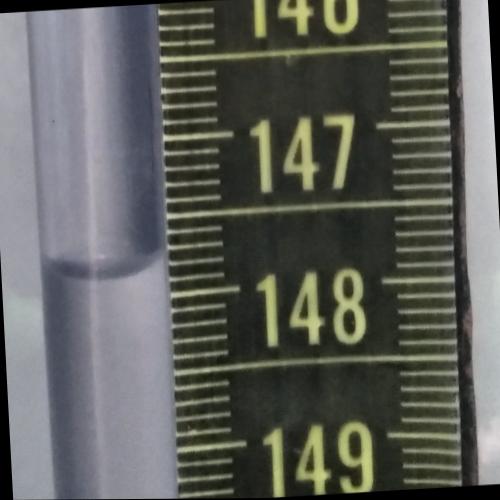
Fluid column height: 147.8 cm